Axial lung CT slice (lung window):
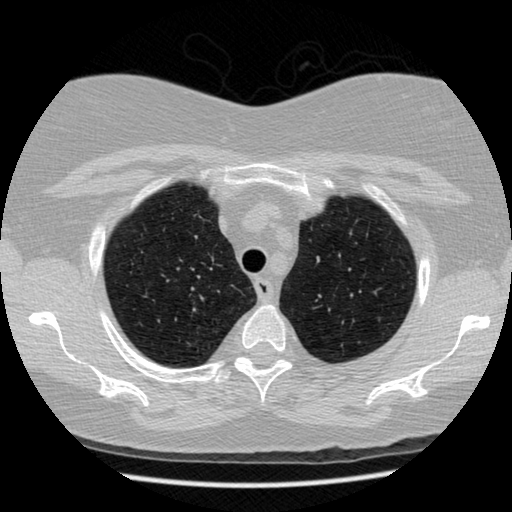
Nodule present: no